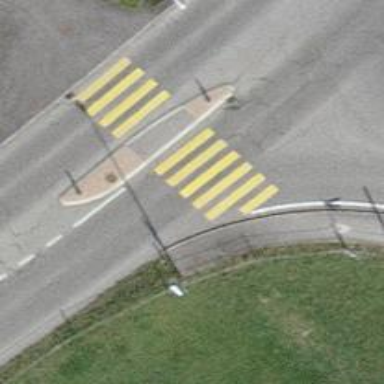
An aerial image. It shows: Uncontrolled crossing on the road.